Question: I get list of names from web service in table view. My requirement is that I need to display the names starting from alphabet A / B / C and so on in iOS. Please refer image (red rectangle) below. Any suggestions how to implement this?

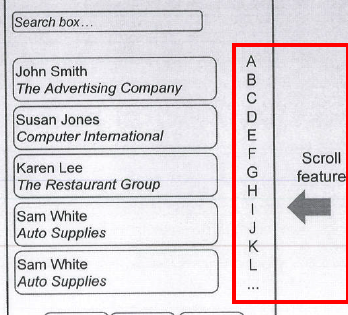
Answer: Take a look at the UITableViewDataSource methods
'''
- (NSArray *)sectionIndexTitlesForTableView:(UITableView *)tableView
- (NSInteger)tableView:(UITableView *)tableView sectionForSectionIndexTitle:(NSString *)title atIndex:(NSInteger)index
'''
you need to return an array with the titles for the various sections that will appear on the right. For instance:
'''
- (NSArray *)sectionIndexTitlesForTableView:(UITableView *)tableView
{
return @[@"A",@"B",@"C"];
}
'''
and
'''
- (NSInteger)tableView:(UITableView *)tableView sectionForSectionIndexTitle:(NSString *)title atIndex:(NSInteger)index
{
return index;
}
'''
return the index of the section to scroll to once the index on the right is tapped. You have to handle with sorting yourself, all the indexes do is scrolling to a certain section when an index on the right is tapped.